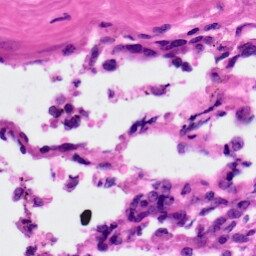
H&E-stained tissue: Ovarian